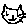
Label: cat